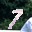
Label: 7